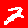
Digit: 2